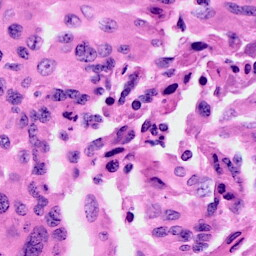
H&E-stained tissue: Cervix